Question: I am developing a Qt application, and I've been asking some friends of mine to test it. One of them told me that he can't run the application. Here is the error he gets:

When he presses yes, then he gets a "mingwm10.dll was not found" message. Of course there is mingwm10.dll in the working directory and then it says "application stopped working" error. When he presses no, it opens PeaZip.
I've tested the application successfully on Windows XP, Windows 7 and Windows Vista, so I really have no idea what's going on. (However, my friend is using Windows Vista, if that's helpful)
So, do you have any idea what it means?
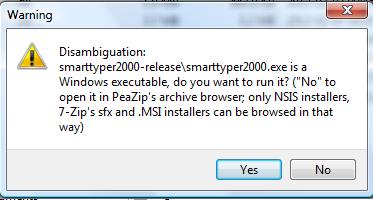
Answer: From PeaZip's <URL>:
> If a single archive file is dragged to the browser PeaZip will show a
disambiguation popup to ask if adding the object to the archive or
rather opening it.
So if I have to guess he is either not putting the executable and other files into a clean directory, but into an archive, or directly trying to run the application from the archive. Have you by any chance wrapped everything into a single zip file which you gave him?
Make sure everything gets put into a clean directory and try running the exe from there.